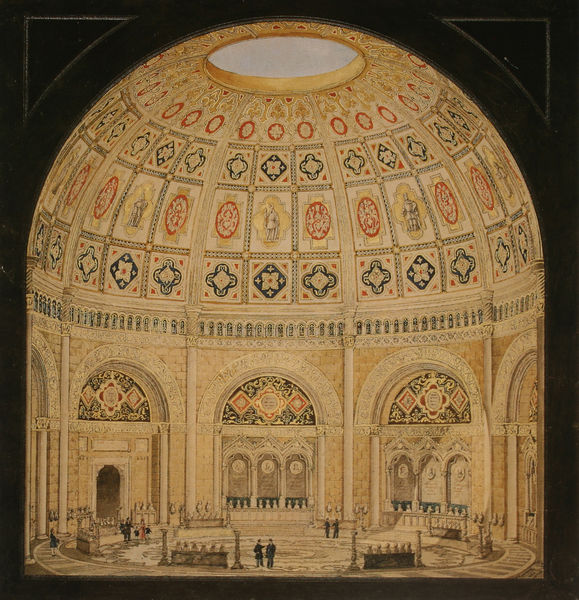
Titel: Entwurf für eine Bayerische Ruhmeshalle
Künstler: Friedrich von Gärtner
Standort: München
Institution: Architekturmuseum der Technischen Universität
Schlagwörter: blau, gemälde, himmel, schatten, grün, menschen, bunt, fenster, grau, hell, köpfe, licht, männer, paris, pfeiler, raum, schwarz, skizze, säulen, tür, zeichnung, gebäude, rot, leute, muster, ornament, architektur, stein, innenraum, kirche, boden, gold, decke, innen, personen, kreis, rund, bogen, studie, farbe, grafik, graphik, platz, pilaster, saal, kuppel, dekoration, detail, dekor, ornamente, wandmalerei, innenansicht, halle, bögen, eingang, moschee, orient, orientalisch, palast, balustrade, dom, asien, loch, fliesen, kreise, mosaik, altar, arkaden, bänke, kapitelle, pantheon, fries, rauten, sims, öffnung, archivolten, tempel, kasetten, ornamentik, muser, querschnitt, bau, ovale, rosetten, mäner, dachluke, kleeblatt, tympanon, nischen, kasettendecke, schäfte, okulus, occulus, rundbau, gliederung, walhalla, halbsäulen, baluster, balustraden, aqurell, altäre, lihographie, goldene synagoge, himmelsloch